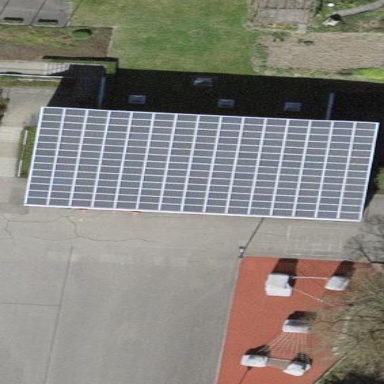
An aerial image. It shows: Solar power generator utilizing photovoltaic technology with solar photovoltaic panels.